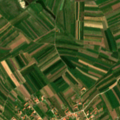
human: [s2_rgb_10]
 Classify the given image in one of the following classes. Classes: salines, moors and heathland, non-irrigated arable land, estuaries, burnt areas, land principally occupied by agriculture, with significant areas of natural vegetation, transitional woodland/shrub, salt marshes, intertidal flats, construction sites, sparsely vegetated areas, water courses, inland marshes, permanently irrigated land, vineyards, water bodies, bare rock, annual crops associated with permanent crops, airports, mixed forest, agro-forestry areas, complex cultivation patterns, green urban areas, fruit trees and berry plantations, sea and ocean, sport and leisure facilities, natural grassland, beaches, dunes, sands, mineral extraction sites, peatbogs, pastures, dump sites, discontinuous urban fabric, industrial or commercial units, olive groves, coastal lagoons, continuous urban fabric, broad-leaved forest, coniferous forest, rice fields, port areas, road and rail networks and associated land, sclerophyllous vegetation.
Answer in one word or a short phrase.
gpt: discontinuous urban fabric, pastures, complex cultivation patterns